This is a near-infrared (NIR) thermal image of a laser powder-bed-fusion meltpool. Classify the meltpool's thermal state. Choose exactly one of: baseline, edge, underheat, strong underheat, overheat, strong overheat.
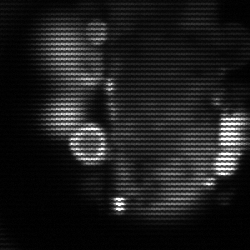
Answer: strong underheat